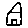
Label: house